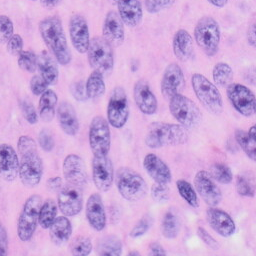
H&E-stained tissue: Skin